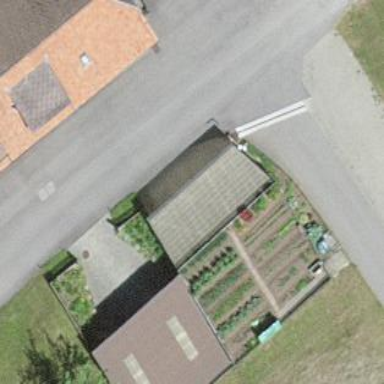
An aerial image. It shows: Garage building.